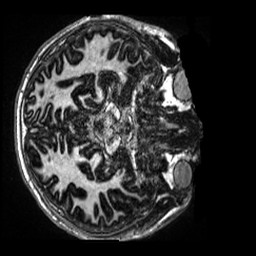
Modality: MP2RAGE
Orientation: axial
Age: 12
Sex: male
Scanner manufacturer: siemens
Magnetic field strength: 3 T
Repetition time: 4 s
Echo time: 0.00303 s